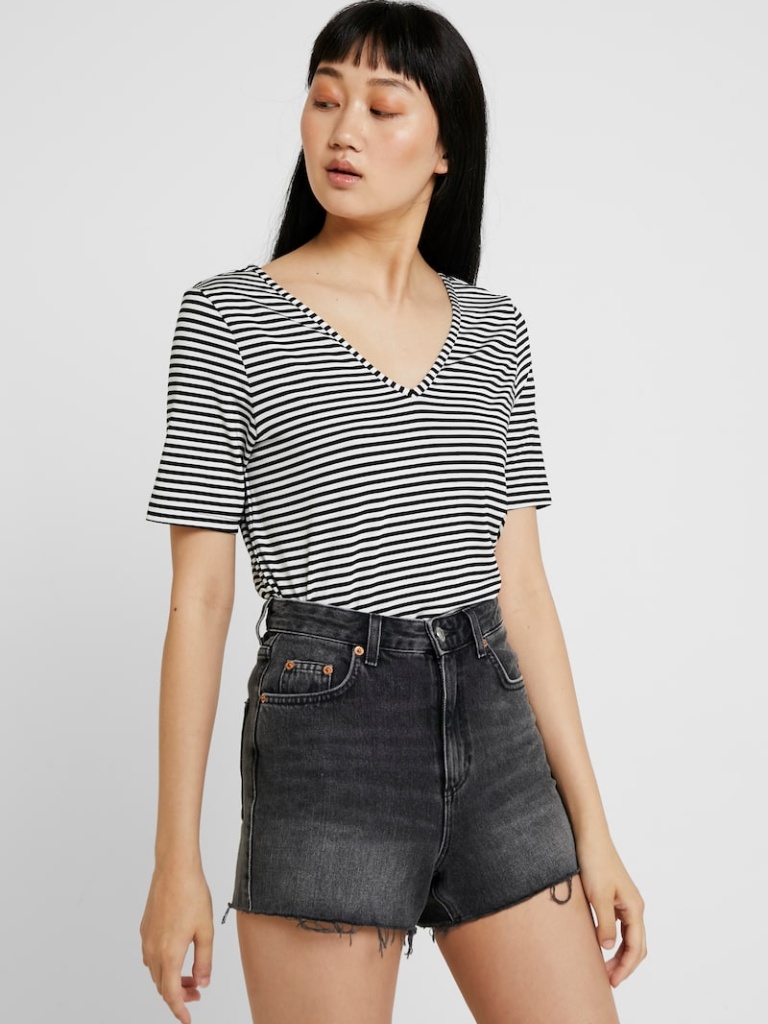
cotton relaxed short sleeve hip length Fully Tucked in v-neck t-shirt